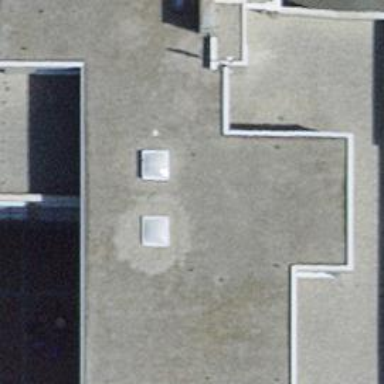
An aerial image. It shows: School.